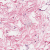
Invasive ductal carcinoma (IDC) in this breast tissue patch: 0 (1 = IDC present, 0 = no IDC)